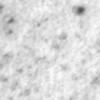
Label: no_change